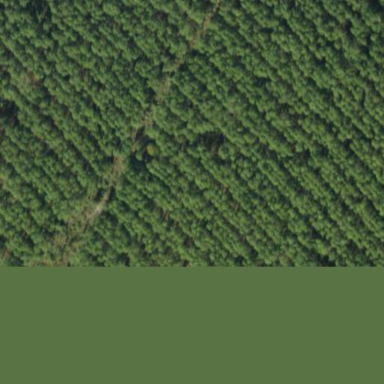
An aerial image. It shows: Forest dominated by needle-leaved trees.